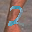
Label: 2